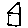
Label: house